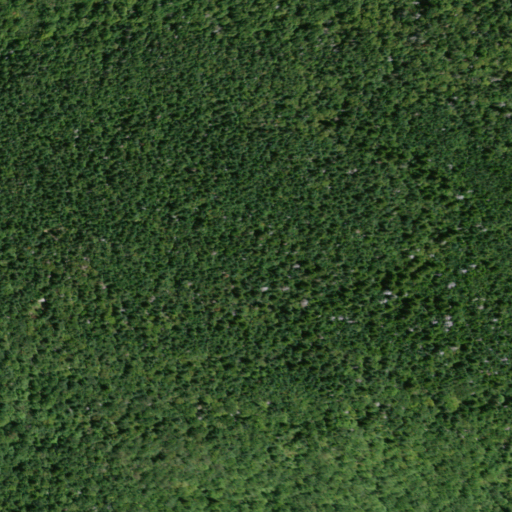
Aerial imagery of mountain in New York named Sugarloaf Mountain containing evergreen forest, mixed forest, and deciduous forest